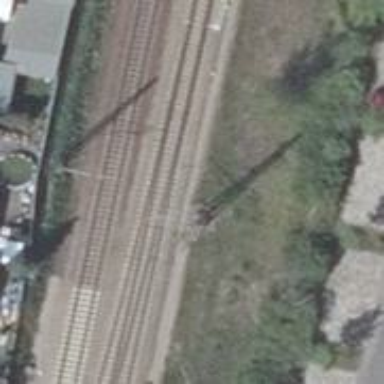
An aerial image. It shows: Milestone along the railway with catenary mast.